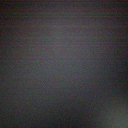
Screen state: off